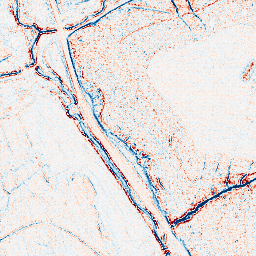
Category: edge_preserving
Decomposition family: bilateral
Decomposition parameters: d: 5
sigma_color: 150
sigma_space: 150
Upsampling method: sinc_blackman
Upsampling parameters: scale: 4
kernel_size: 8
Upsampling scale: 4